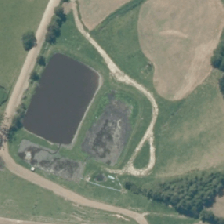
Land cover: lake_pond